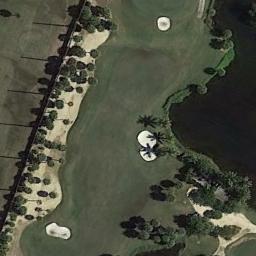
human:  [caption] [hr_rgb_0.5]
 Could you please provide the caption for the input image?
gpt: There are two large bunkers and two paths .

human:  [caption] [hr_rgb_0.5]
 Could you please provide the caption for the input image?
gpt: The golf course has a lake, A fairway, Some barrier trees and sandpits .

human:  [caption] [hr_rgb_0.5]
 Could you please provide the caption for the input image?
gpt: There is a fence on a large green lawn on the golf course, Many trees and a lake .

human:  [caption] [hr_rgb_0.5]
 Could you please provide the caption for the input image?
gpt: There are many trees near the golf course .

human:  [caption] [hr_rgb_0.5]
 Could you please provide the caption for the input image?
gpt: There are some bunkers beside a lake on the golf course .